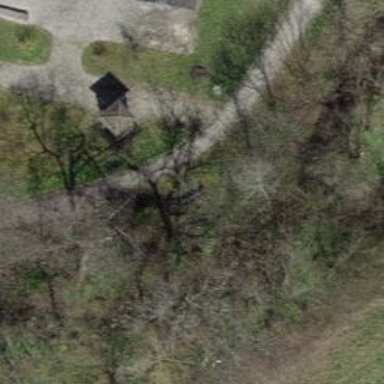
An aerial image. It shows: Brown bench in the vicinity.